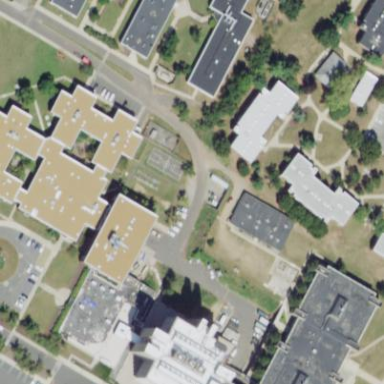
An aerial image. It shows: Hospital building within university campus.